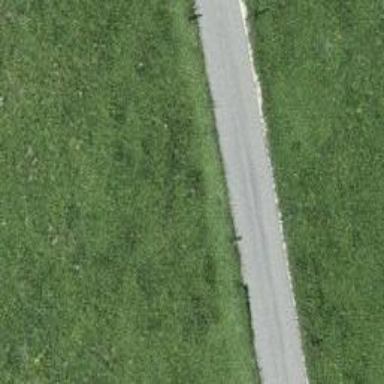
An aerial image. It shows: Unclassified asphalt road with grade1 tracktype.